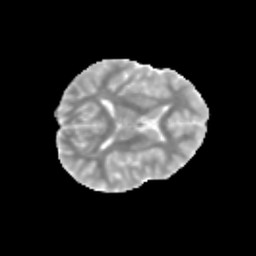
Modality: MD
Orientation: axial
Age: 12
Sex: male
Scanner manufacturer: siemens
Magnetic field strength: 3 T
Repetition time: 3.8 s
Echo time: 0.07 s